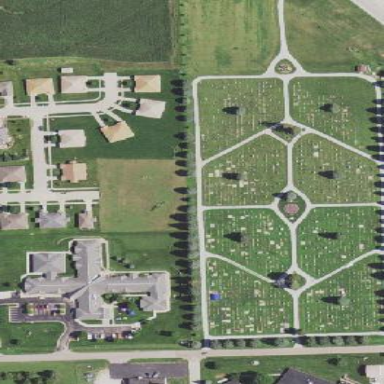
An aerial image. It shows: Cemetery.